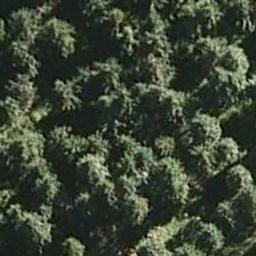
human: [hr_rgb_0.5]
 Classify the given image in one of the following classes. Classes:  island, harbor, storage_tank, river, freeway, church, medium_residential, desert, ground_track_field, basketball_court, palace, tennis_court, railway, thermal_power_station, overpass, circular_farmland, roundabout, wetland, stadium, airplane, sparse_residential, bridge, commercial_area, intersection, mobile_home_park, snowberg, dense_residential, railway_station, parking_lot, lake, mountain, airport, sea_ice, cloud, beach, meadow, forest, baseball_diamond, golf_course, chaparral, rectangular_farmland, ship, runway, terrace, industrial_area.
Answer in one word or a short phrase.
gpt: forest